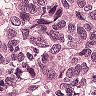
Metastatic tissue present: yes